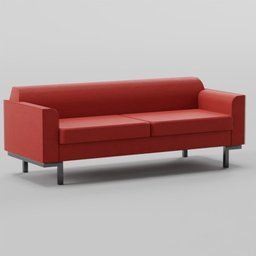
Label: furniture